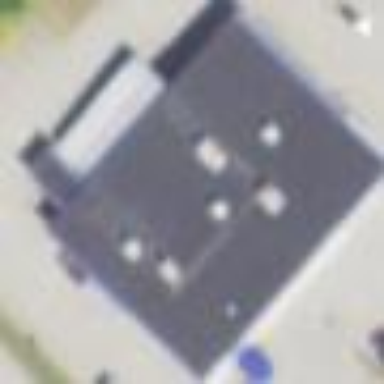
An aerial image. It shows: Retail building.